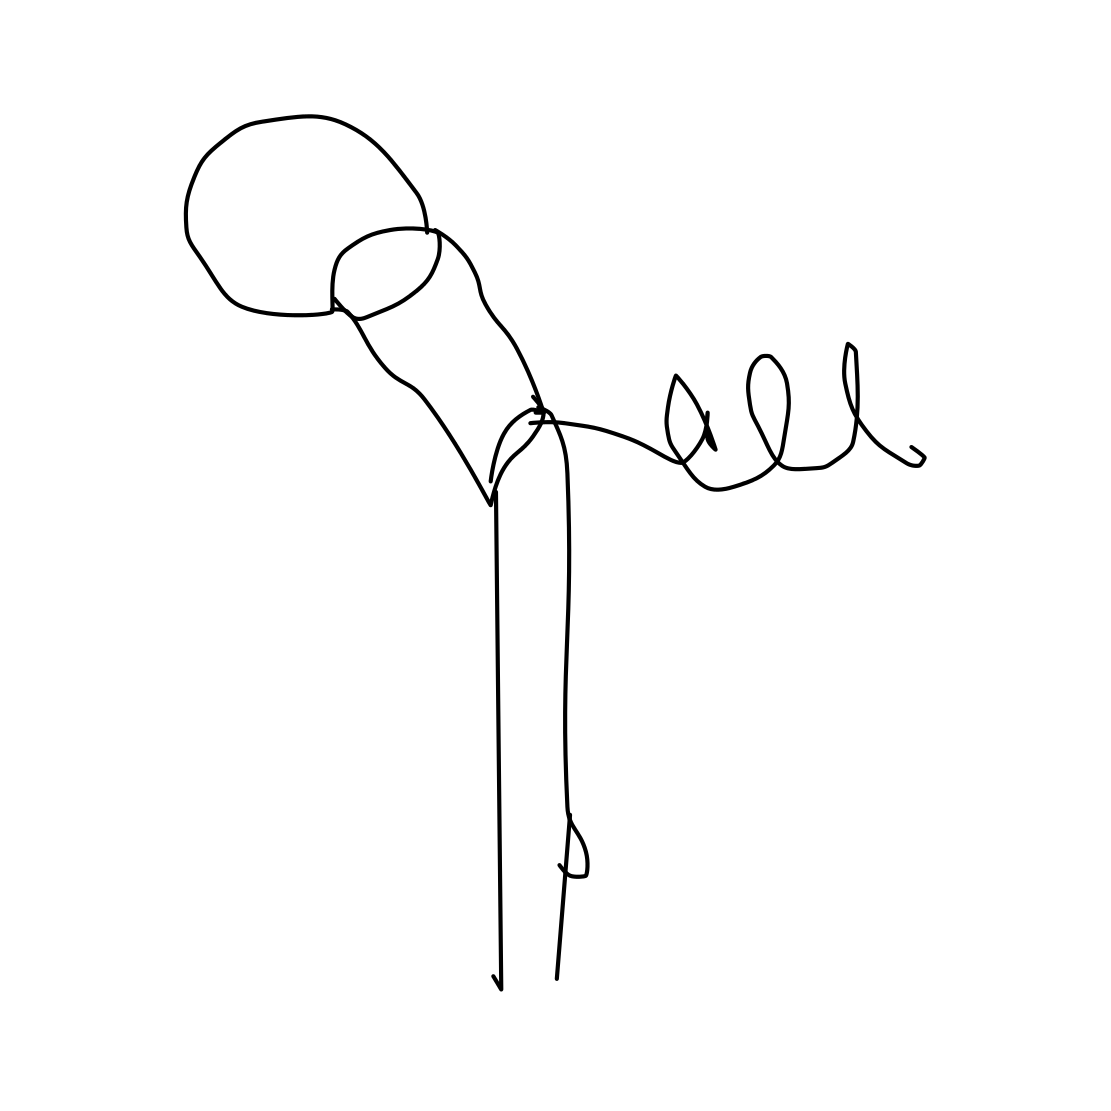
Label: microphone